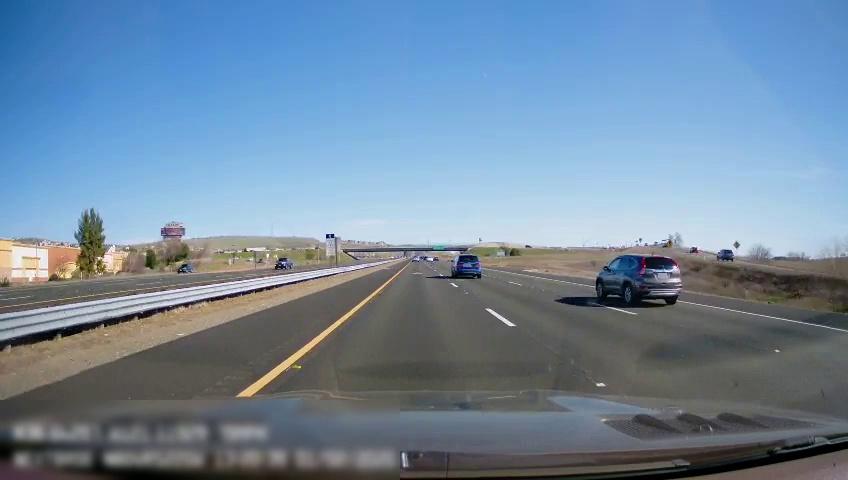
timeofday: Day
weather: Sunny
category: Drivable Space
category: Drivable Space
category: Vehicles | SUV
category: Vehicles | SUV
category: Vehicles | Car
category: Vehicles | SUV
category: Vehicles | SUV
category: Drivable Space
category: Lanes | Opposite Lane
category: Lanes | Opposite Lane
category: Lanes | Current Lane
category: Lanes | Current Lane
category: Lanes | Alternate Lane
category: Lanes | Alternate Lane
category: Traffic | Signs